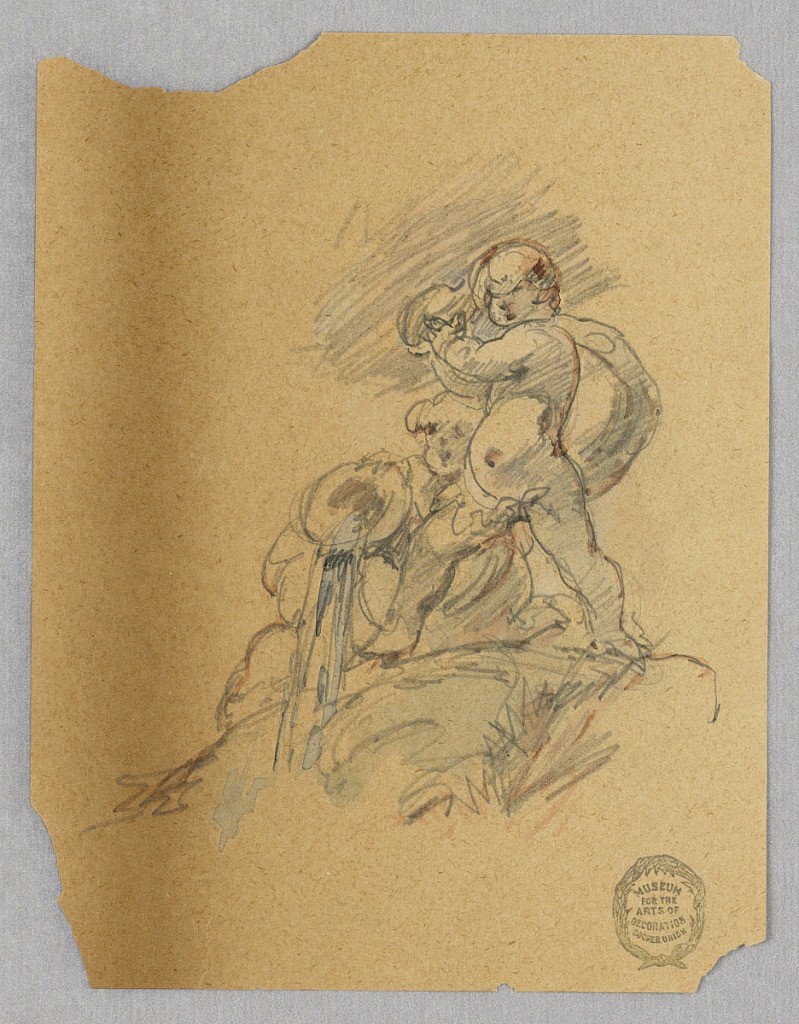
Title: Decorative Design
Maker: Walter Shirlaw, American, b. Scotland, 1838–1909
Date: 1875–80
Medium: Graphite and red crayon, watercolor on paper
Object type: Drawing
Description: Two children are shown upon an elevation. A seated one holds a jar from which water flows. A standing one waves something.